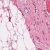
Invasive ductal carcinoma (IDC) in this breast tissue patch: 0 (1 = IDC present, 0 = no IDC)